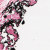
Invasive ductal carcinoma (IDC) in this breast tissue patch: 0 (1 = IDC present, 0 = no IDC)